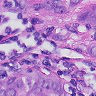
Metastatic tissue present: yes